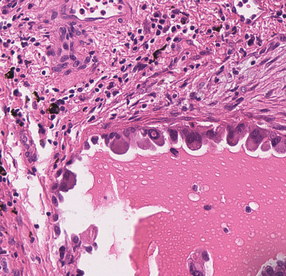
Tumor epithelial tissue: yes
Tumor-associated stroma tissue: yes
Normal tissue: no